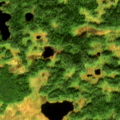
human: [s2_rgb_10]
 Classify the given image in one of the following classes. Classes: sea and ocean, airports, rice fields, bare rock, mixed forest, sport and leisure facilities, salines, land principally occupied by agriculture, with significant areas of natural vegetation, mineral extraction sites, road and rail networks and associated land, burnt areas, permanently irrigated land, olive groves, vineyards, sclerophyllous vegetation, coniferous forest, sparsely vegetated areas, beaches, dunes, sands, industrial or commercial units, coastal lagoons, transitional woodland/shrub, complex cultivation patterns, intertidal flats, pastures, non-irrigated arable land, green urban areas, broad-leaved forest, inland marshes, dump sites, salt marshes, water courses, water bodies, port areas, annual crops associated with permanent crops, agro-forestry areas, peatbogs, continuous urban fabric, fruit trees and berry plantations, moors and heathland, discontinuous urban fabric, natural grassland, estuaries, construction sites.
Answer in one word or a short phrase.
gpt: coniferous forest, peatbogs